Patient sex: F
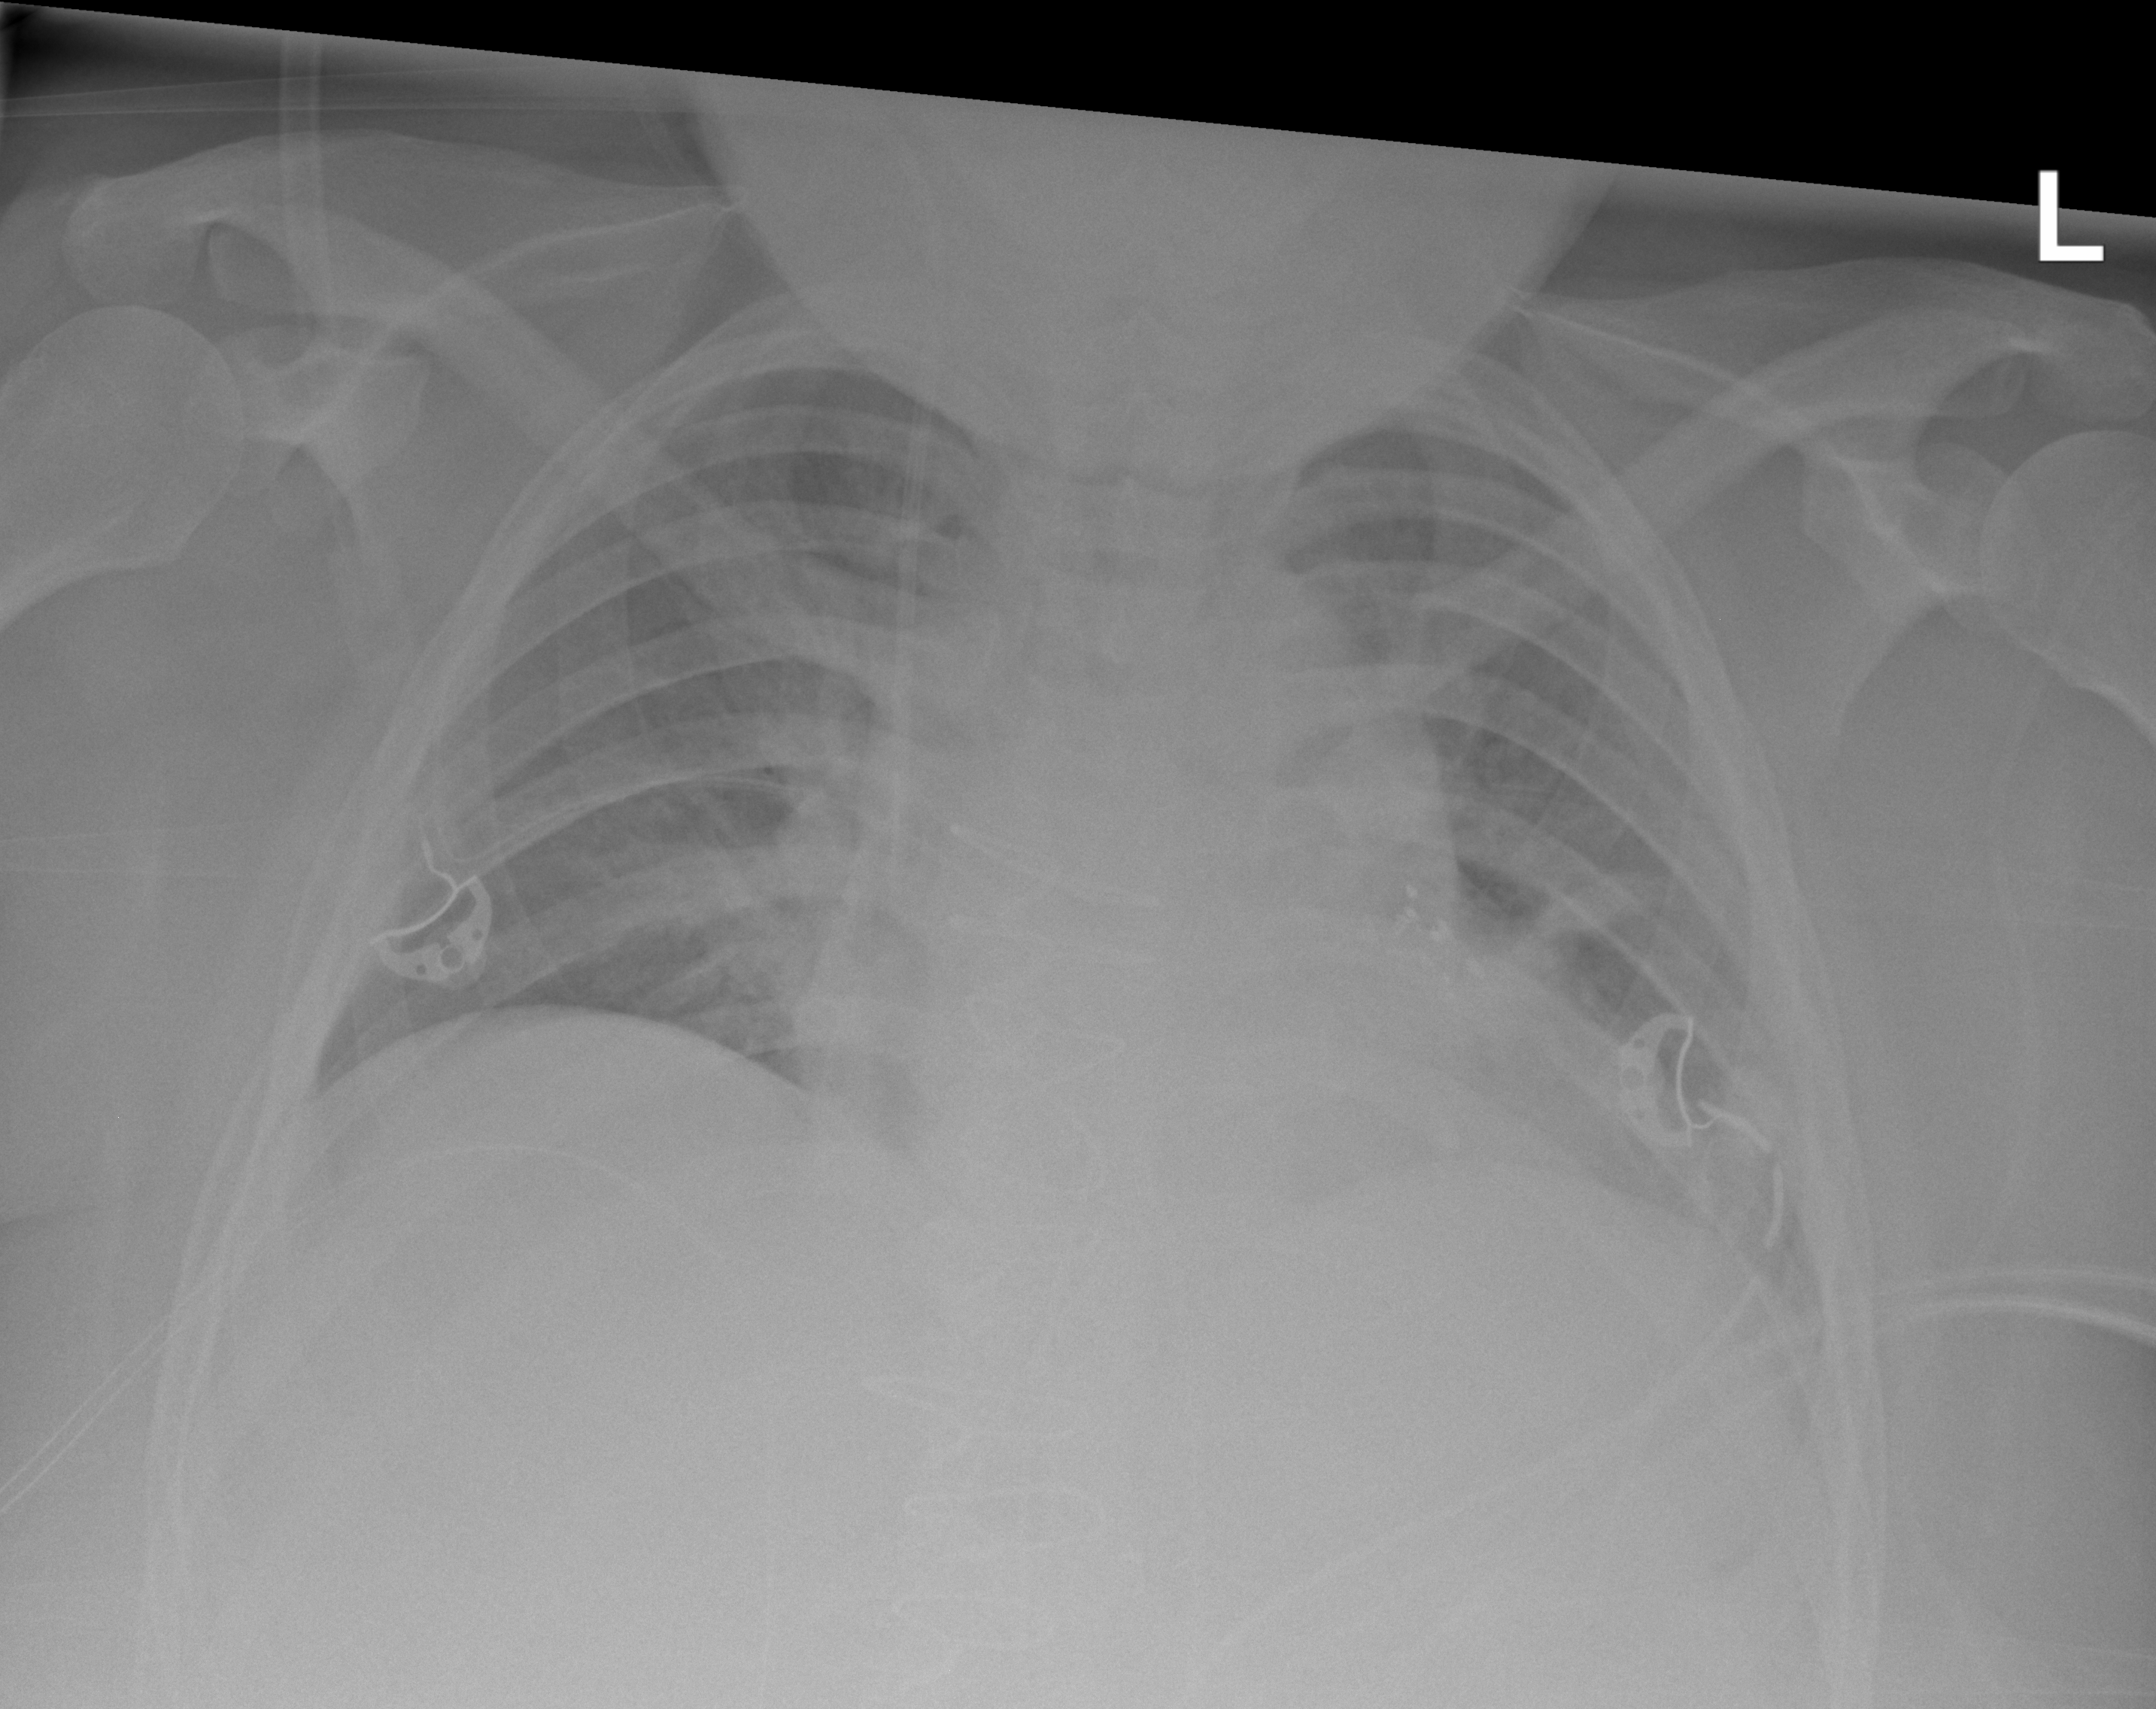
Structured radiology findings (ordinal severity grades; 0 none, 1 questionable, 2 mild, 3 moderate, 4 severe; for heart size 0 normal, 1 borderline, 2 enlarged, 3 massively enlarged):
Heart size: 2
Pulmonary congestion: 2
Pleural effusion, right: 0
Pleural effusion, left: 0
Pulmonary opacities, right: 0
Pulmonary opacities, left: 0
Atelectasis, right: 0
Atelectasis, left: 2